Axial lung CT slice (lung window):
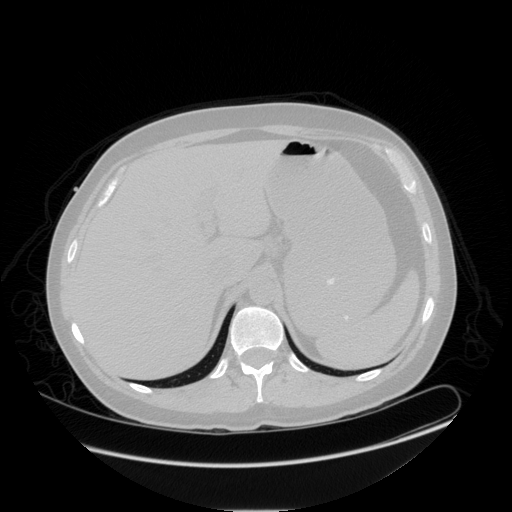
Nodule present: no